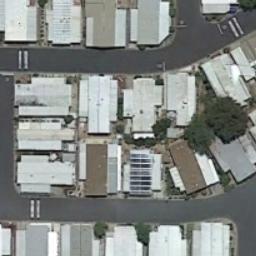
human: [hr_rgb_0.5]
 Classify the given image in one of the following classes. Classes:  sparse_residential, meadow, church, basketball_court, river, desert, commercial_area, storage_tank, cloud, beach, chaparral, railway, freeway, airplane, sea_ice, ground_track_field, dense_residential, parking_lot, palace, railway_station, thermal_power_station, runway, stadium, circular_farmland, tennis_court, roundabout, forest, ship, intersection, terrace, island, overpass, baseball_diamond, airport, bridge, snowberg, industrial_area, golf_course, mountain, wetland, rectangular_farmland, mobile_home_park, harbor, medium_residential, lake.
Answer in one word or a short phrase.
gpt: mobile_home_park